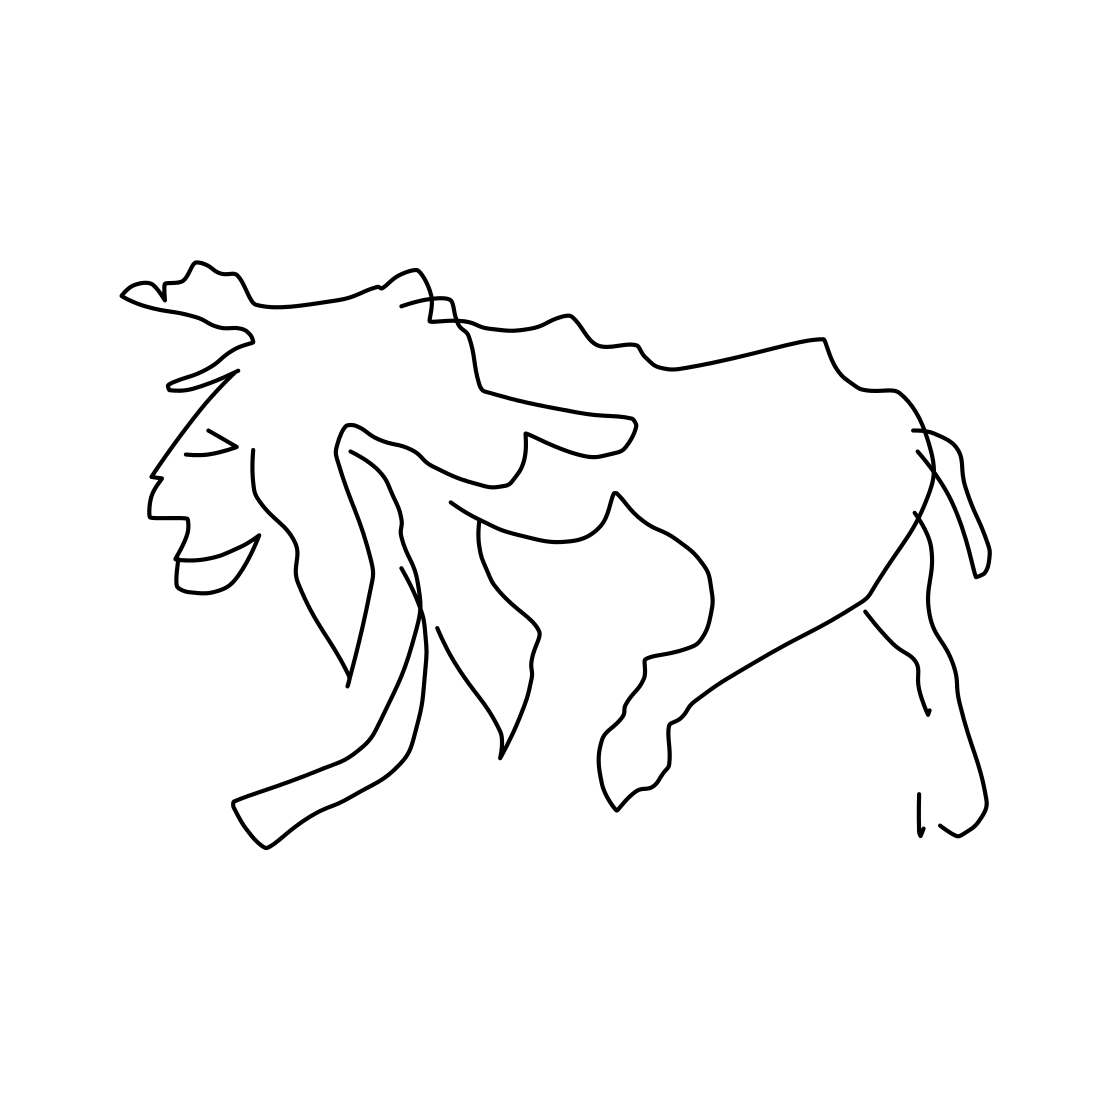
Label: lion